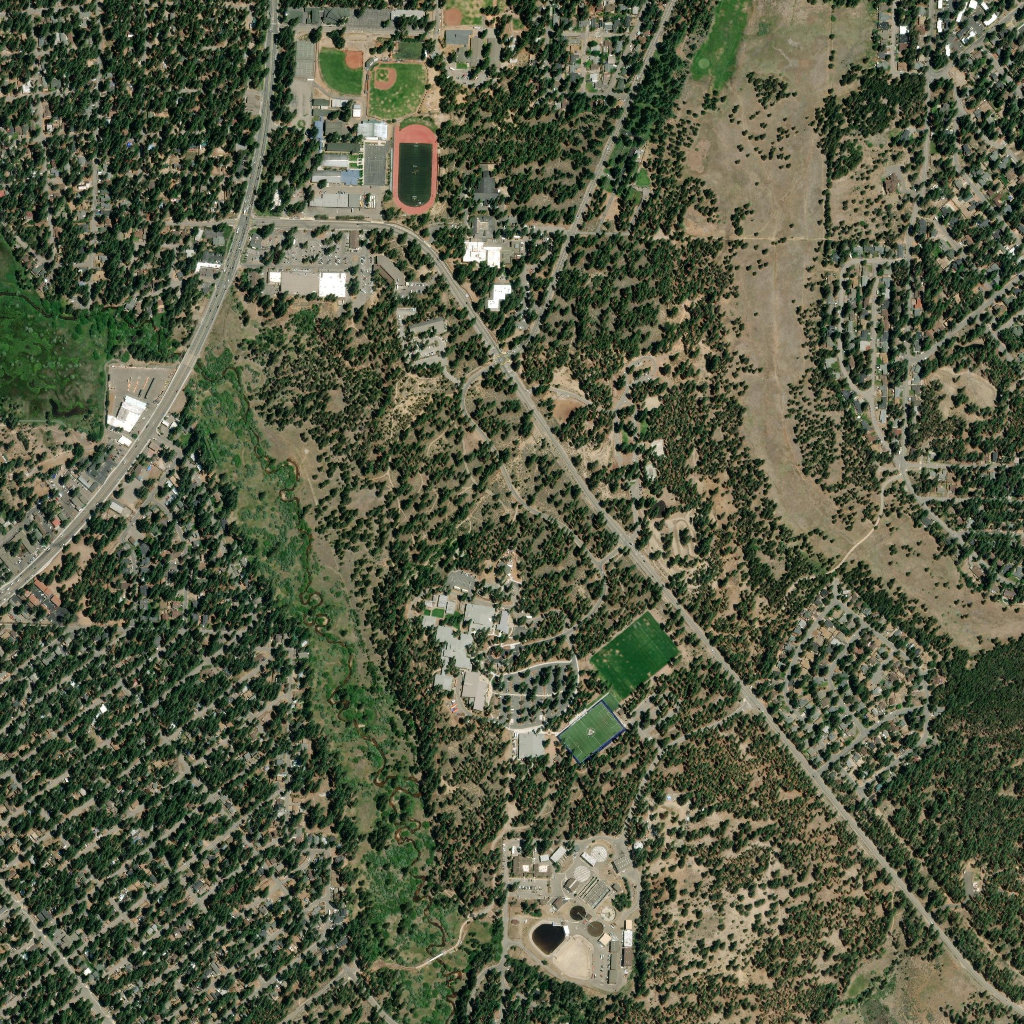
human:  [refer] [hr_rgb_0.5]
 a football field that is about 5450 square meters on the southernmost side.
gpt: <box>[[54, 68, 60, 74, 0]]</box>